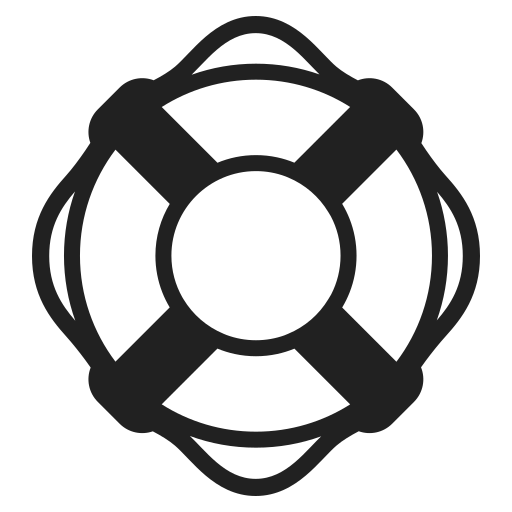
ring buoy high contrast